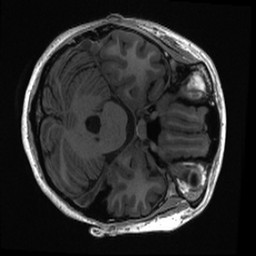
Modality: T1w
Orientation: axial
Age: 19
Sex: female